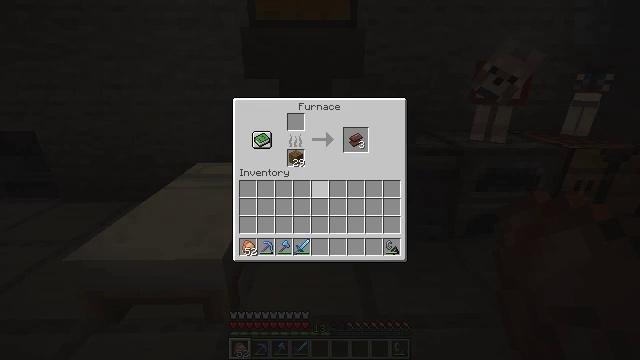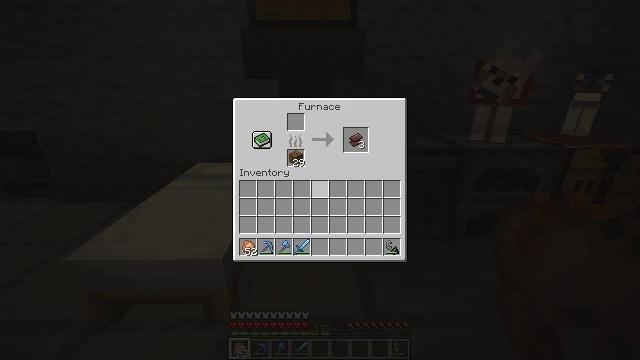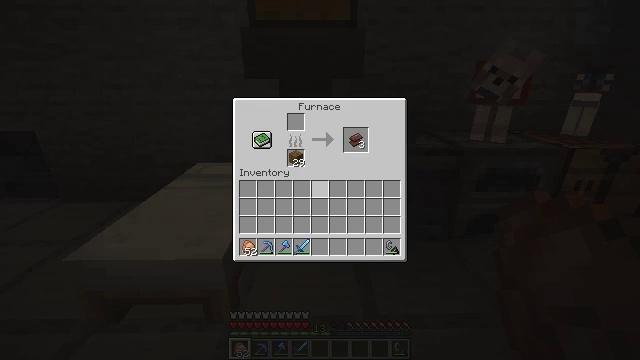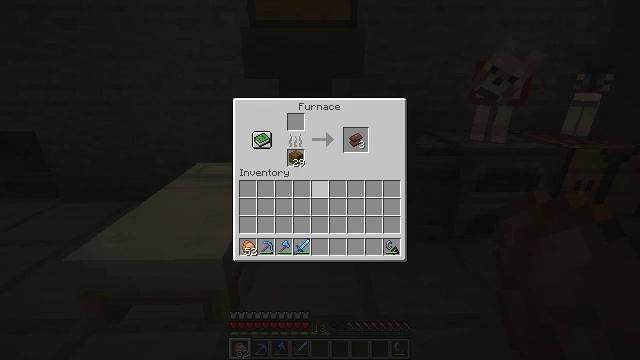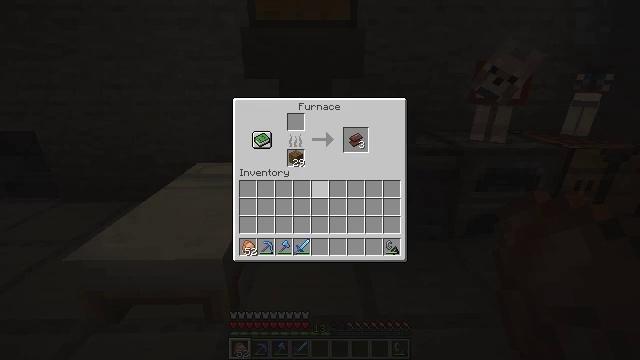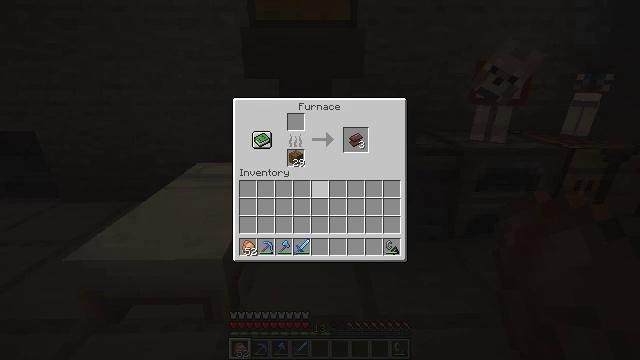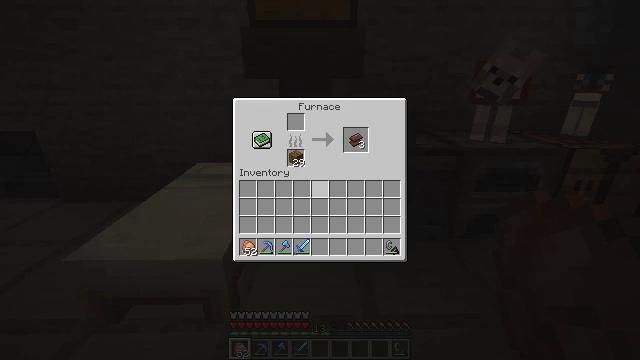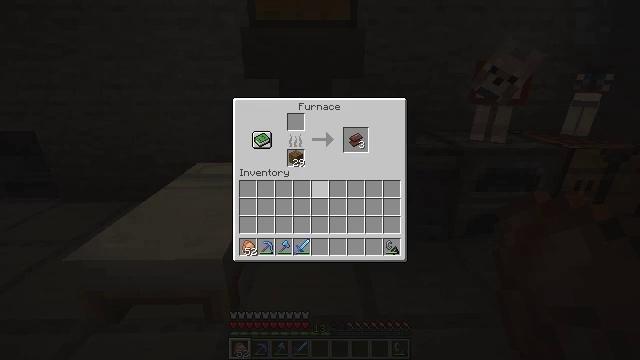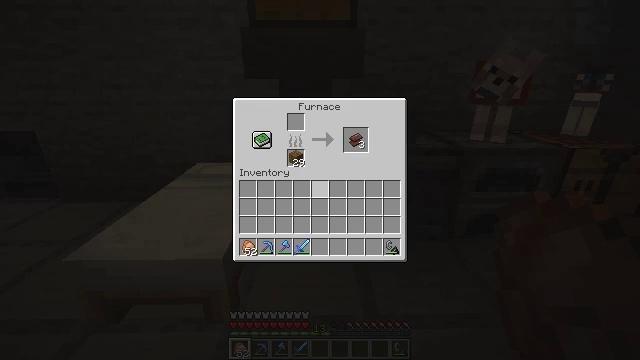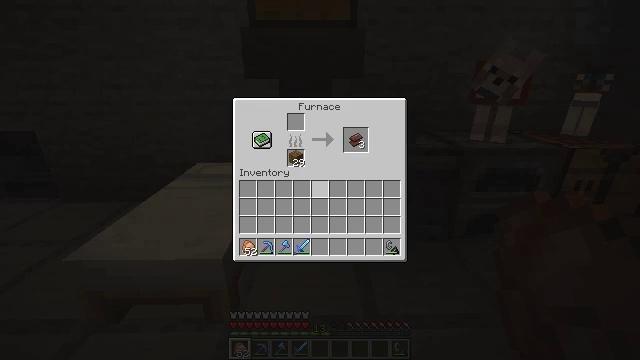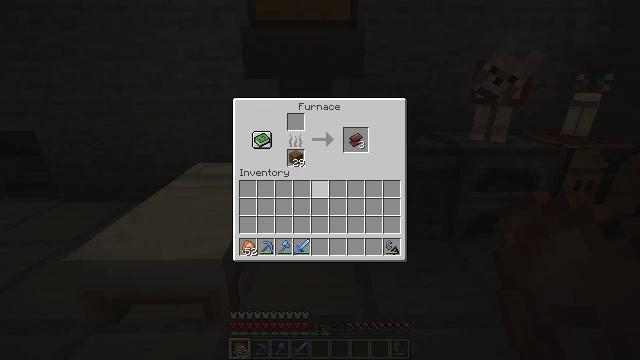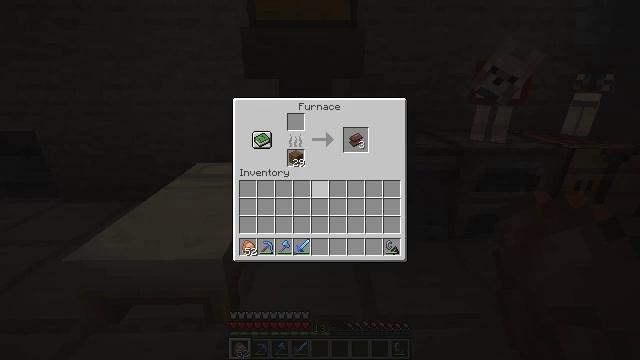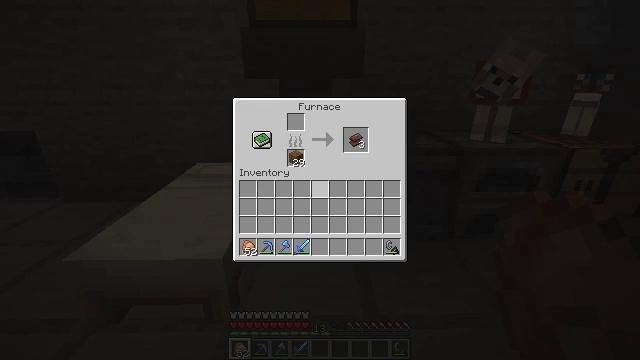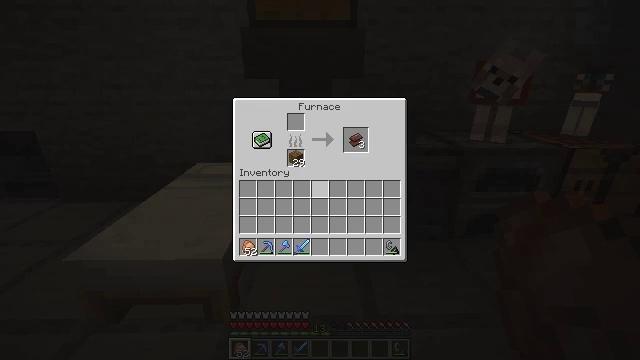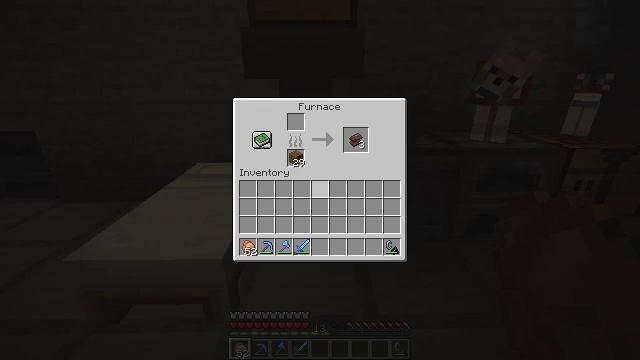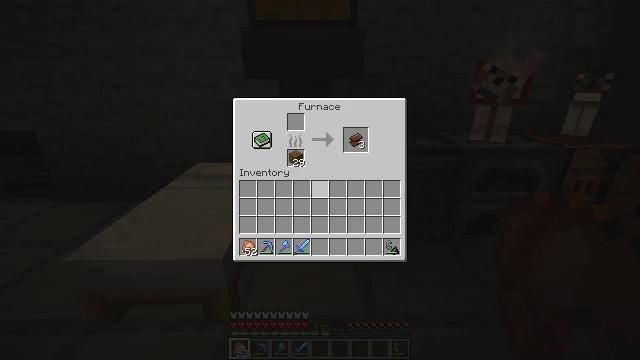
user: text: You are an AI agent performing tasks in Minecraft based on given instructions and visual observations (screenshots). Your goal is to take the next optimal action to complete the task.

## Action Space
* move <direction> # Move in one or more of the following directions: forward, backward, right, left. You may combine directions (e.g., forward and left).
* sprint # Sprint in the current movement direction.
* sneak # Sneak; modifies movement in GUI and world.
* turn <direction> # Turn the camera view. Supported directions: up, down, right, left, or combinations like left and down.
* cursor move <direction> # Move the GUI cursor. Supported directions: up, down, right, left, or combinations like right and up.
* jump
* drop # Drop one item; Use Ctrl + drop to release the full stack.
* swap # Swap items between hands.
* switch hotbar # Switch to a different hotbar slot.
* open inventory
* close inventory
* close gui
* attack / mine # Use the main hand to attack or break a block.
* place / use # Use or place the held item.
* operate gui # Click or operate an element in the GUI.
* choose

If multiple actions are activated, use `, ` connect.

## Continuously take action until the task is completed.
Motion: motion action
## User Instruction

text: Produce netherite scrap by smelting ancient debris.
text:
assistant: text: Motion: no_op
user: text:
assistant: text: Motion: no_op
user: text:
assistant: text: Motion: no_op
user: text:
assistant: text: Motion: no_op
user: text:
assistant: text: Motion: no_op
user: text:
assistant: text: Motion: no_op
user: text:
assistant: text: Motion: no_op
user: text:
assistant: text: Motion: no_op
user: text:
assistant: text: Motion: no_op
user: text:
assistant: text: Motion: no_op
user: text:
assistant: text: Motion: no_op
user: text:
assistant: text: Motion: no_op
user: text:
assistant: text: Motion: no_op
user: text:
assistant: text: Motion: no_op
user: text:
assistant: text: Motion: no_op
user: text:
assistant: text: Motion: no_op
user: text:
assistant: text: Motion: no_op
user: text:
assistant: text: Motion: no_op
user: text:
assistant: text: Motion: no_op
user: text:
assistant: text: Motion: no_op
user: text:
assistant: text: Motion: no_op
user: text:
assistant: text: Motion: no_op
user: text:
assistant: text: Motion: no_op
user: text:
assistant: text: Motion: no_op
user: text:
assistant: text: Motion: no_op
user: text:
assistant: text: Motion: no_op
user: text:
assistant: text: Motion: no_op
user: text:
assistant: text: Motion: no_op
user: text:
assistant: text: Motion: no_op
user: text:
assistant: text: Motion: no_op